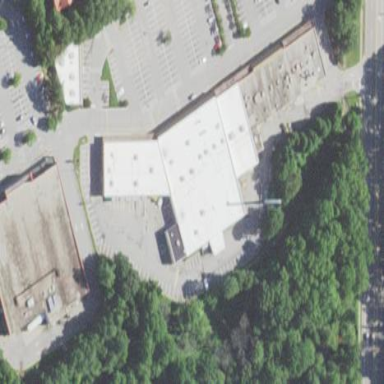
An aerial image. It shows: Retail building used for commercial purposes.